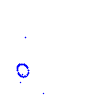
Particle: pion